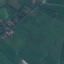
Label: Pasture